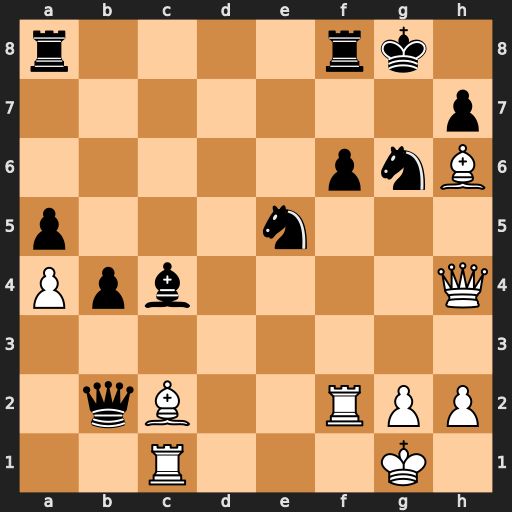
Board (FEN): r4rk1/7p/5pnB/p3n3/Ppb4Q/8/1qB2RPP/2R3K1
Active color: w
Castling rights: -
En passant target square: -
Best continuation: Bxg6 Qxc1+ Bxc1